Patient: sex F, age 77
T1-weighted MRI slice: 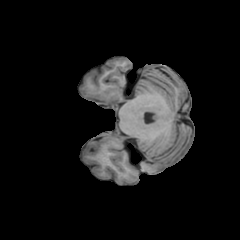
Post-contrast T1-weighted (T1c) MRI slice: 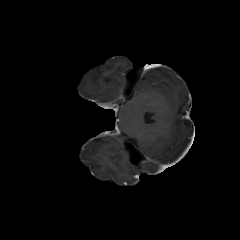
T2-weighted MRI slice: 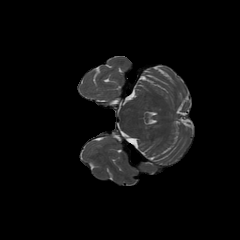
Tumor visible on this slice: no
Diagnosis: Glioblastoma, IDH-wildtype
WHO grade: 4